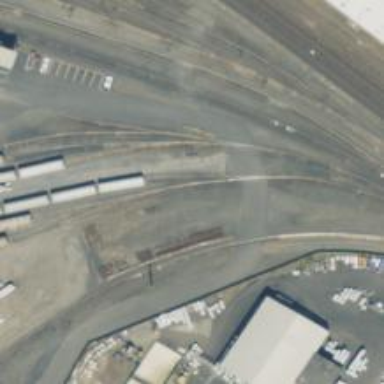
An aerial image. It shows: Railway yard.